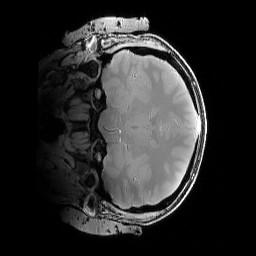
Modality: PDw
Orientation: coronal
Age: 26
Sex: female
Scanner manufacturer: siemens
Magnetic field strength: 6.98 T
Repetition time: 1.38 s
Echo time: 0.00242 s